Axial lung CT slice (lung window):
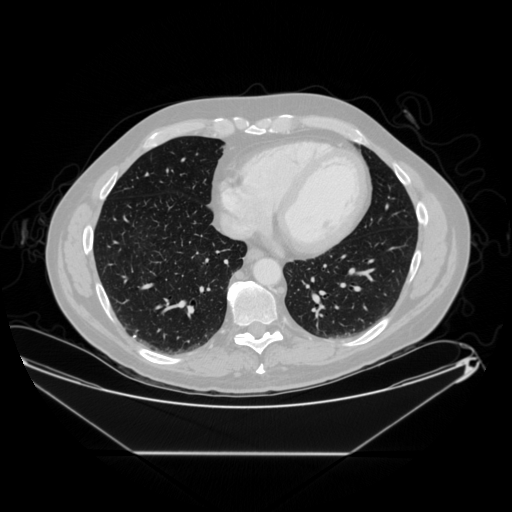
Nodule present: no